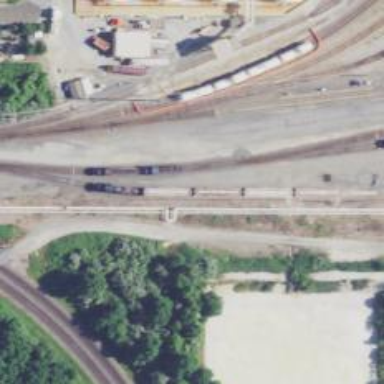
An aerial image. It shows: Railway spur service.